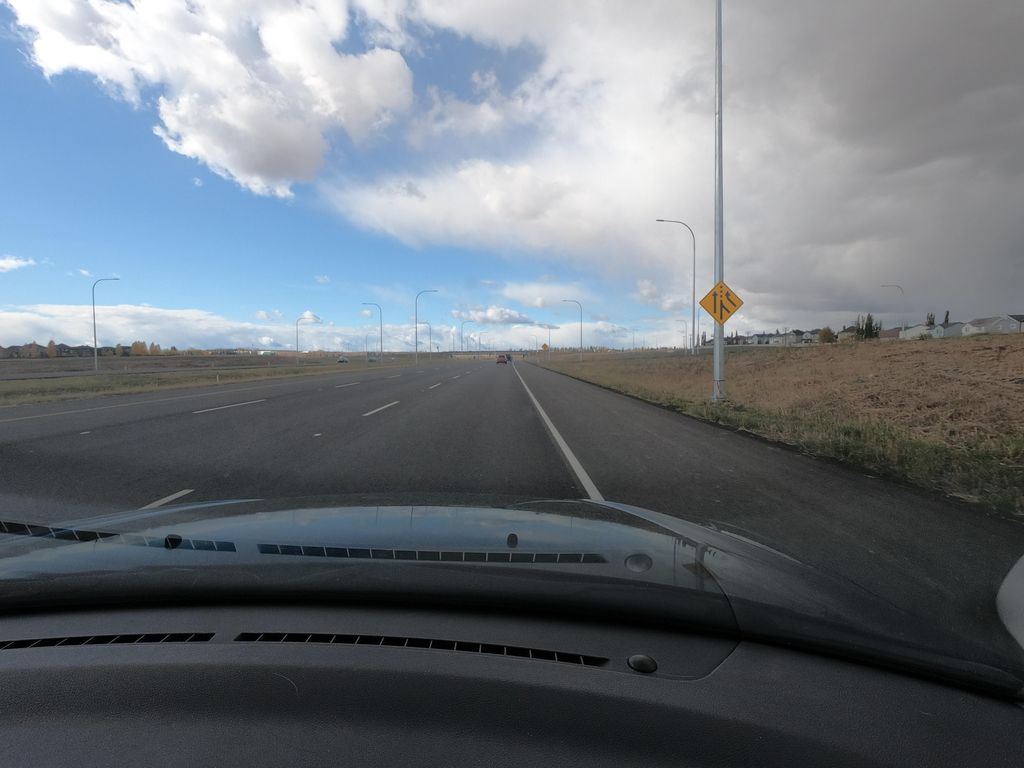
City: calgary